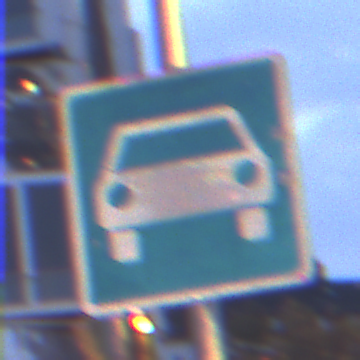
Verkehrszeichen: Kraftfahrstrasse
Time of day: Night
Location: Outdoor (Urban)
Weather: PartlyCloudy
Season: NotSpecified
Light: Artificial